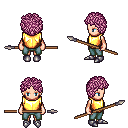
a pixel art fantasy rpg character, female body template, human, light skin, gold chest armor, teal pants, pink curly afro hairstyle, metal boots, spear, four views (front, back, left, right), 2x2 character sprite sheet, small pixel art, hard edges, no anti-aliasing